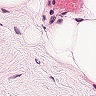
Metastatic tissue present: no